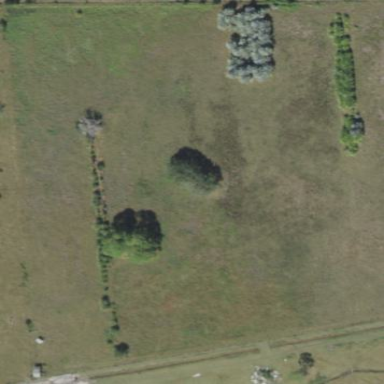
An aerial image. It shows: Orchard.